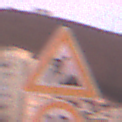
Verkehrszeichen: Arbeitsstelle
Zusatzzeichen unten: Geschwindigkeit10
Umgebung: Outdoor, Urban
Tageszeit: SunriseSunset
Wetter: PartlyCloudy
Licht: Natural
Jahreszeit: NotSpecified
Kontrast: MediumContrast